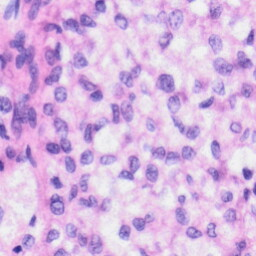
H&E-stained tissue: Liver